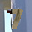
Label: 7